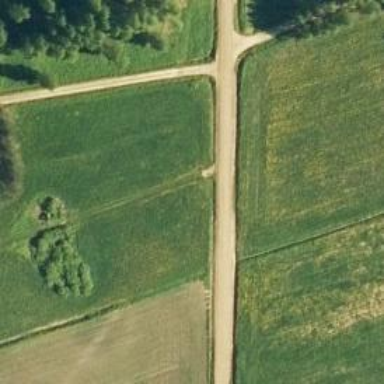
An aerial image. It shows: Tertiary road.